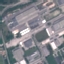
Label: Industrial